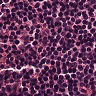
Metastatic tissue present: no